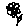
Label: flower